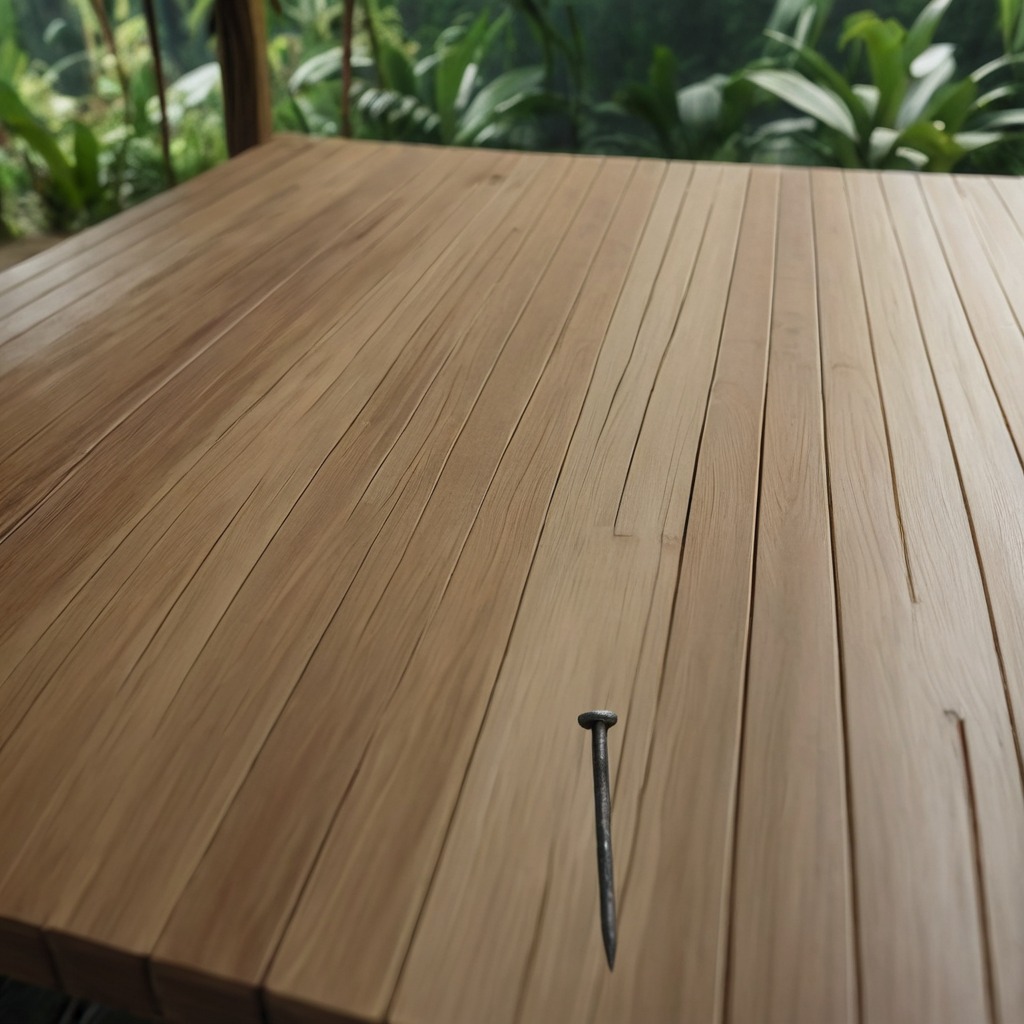
A nail is lying on the wooden table inside a jungle field workshop tent.